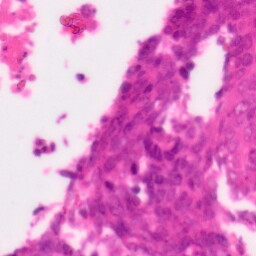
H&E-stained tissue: Colon